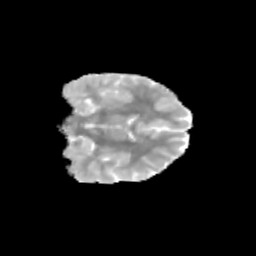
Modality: MD
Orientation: coronal
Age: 12
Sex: female
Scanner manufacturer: siemens
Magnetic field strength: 3 T
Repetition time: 3.8 s
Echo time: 0.07 s